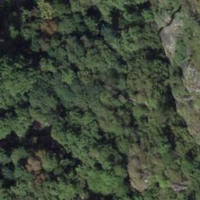
EUNIS habitat code: 44
Species observed at this site:
Phytolacca americana